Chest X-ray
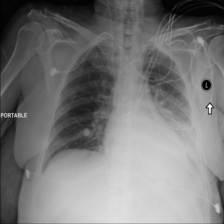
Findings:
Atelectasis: positive
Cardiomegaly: negative
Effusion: positive
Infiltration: positive
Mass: negative
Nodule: negative
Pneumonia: negative
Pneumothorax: negative
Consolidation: negative
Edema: negative
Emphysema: negative
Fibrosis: negative
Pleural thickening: negative
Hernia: negative